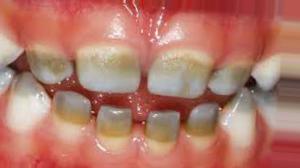
Condition: Tooth Discoloration